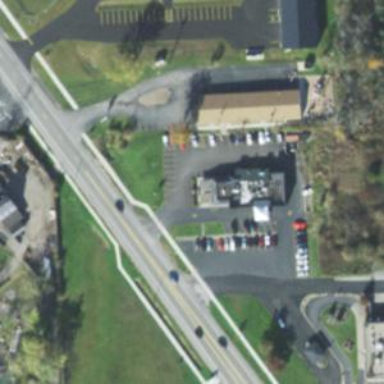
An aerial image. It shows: Convenience shop.